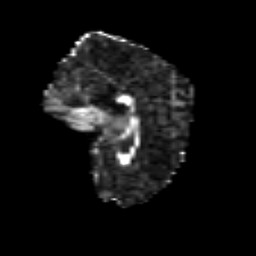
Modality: FA
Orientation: sagittal
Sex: male
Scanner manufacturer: siemens
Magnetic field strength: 3 T
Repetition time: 5 s
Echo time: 0.071 s